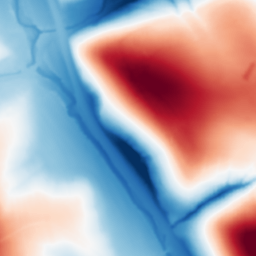
Category: multiscale
Decomposition family: dog_multiscale
Decomposition parameters: sigma_ratio: 2
n_scales: 6
base_sigma: 1
Upsampling method: regularized
Upsampling parameters: scale: 2
lambda_reg: 0.001
Upsampling scale: 2